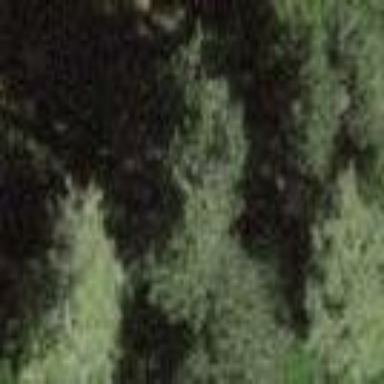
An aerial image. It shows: Patch of scrub vegetation.